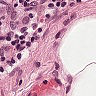
Metastatic tissue present: no